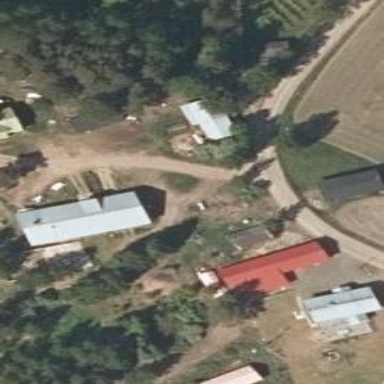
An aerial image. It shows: Driveway.